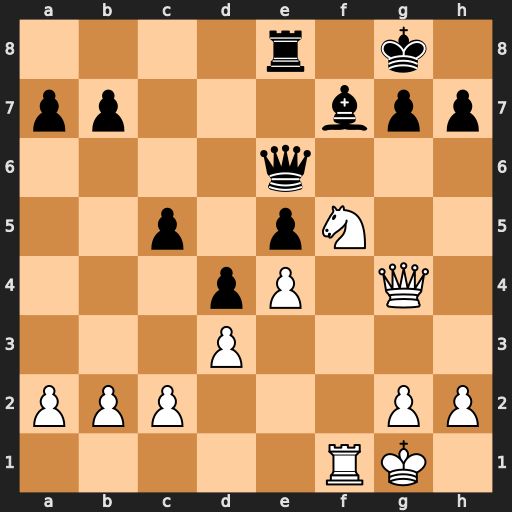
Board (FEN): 4r1k1/pp3bpp/4q3/2p1pN2/3pP1Q1/3P4/PPP3PP/5RK1
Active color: w
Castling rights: -
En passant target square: -
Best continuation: Qxg7#